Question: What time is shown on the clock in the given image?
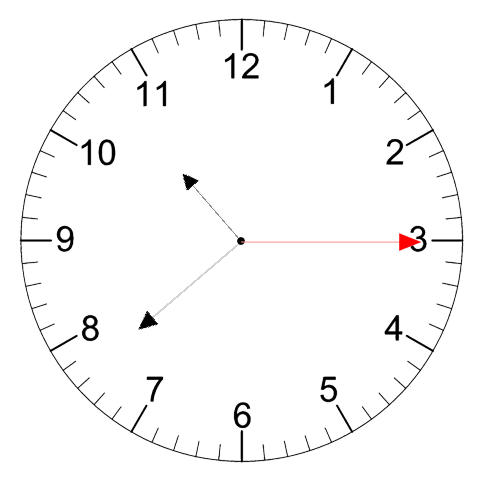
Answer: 10:38:15